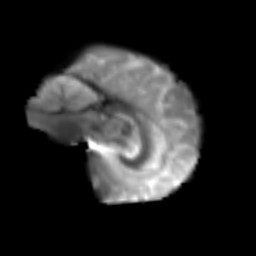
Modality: T2w
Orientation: sagittal
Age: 46
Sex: female
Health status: ill
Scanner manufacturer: siemens
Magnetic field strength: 3 T
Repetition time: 8.7 s
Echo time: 0.11 s